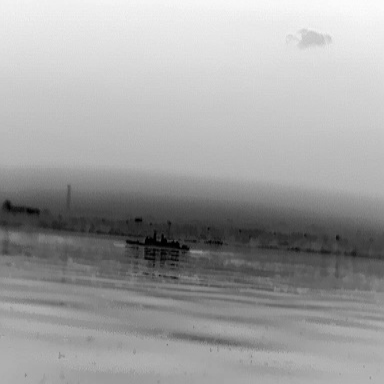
There is a warship in the infrared image.